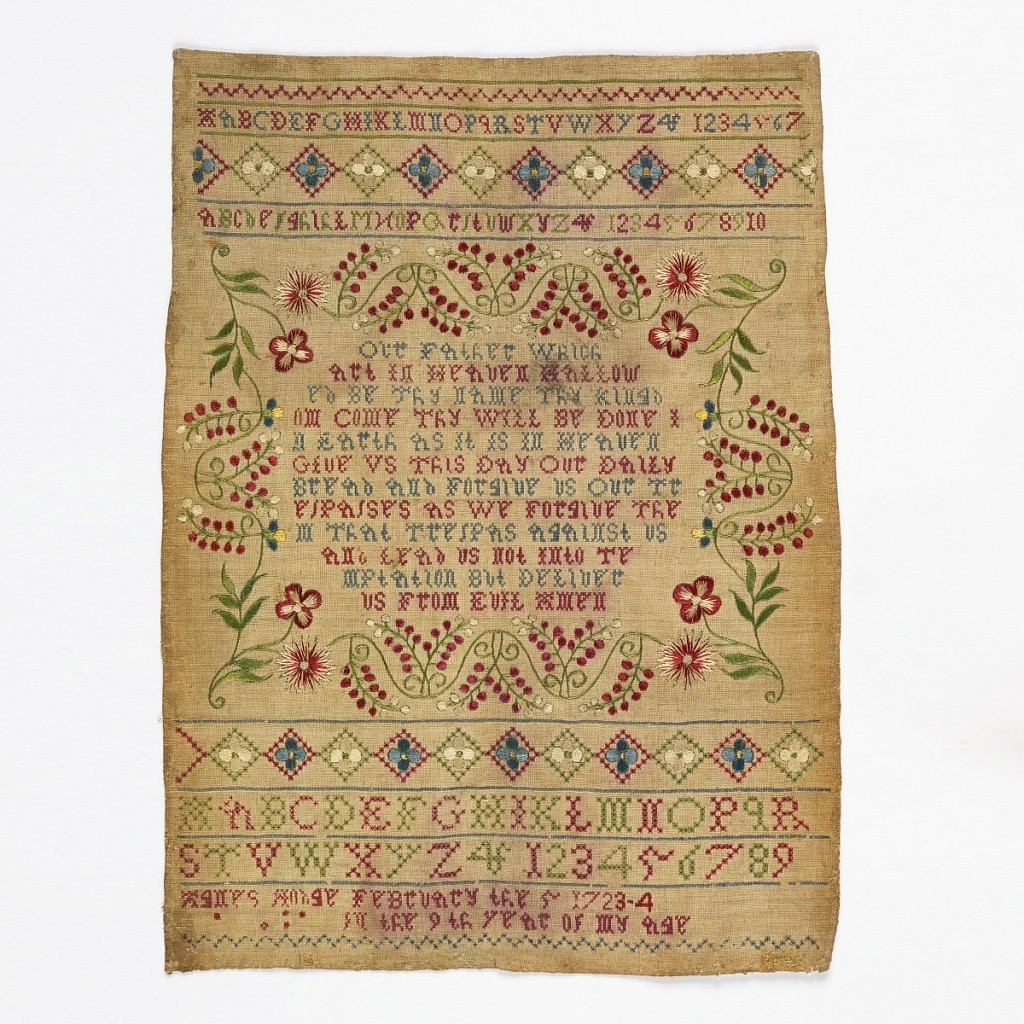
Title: Sampler
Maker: Agnes Hodge
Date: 1723–24
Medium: silk embroidery, linen foundation Technique: cross, eyelet, and shaded satin stitches on plain weave
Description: Alphabets, numerals, "Agnes Hodge, February the 5 1723-4 in the 9th year of my age" and the Lord's Prayer surrounded by a floral frame.